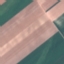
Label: AnnualCrop